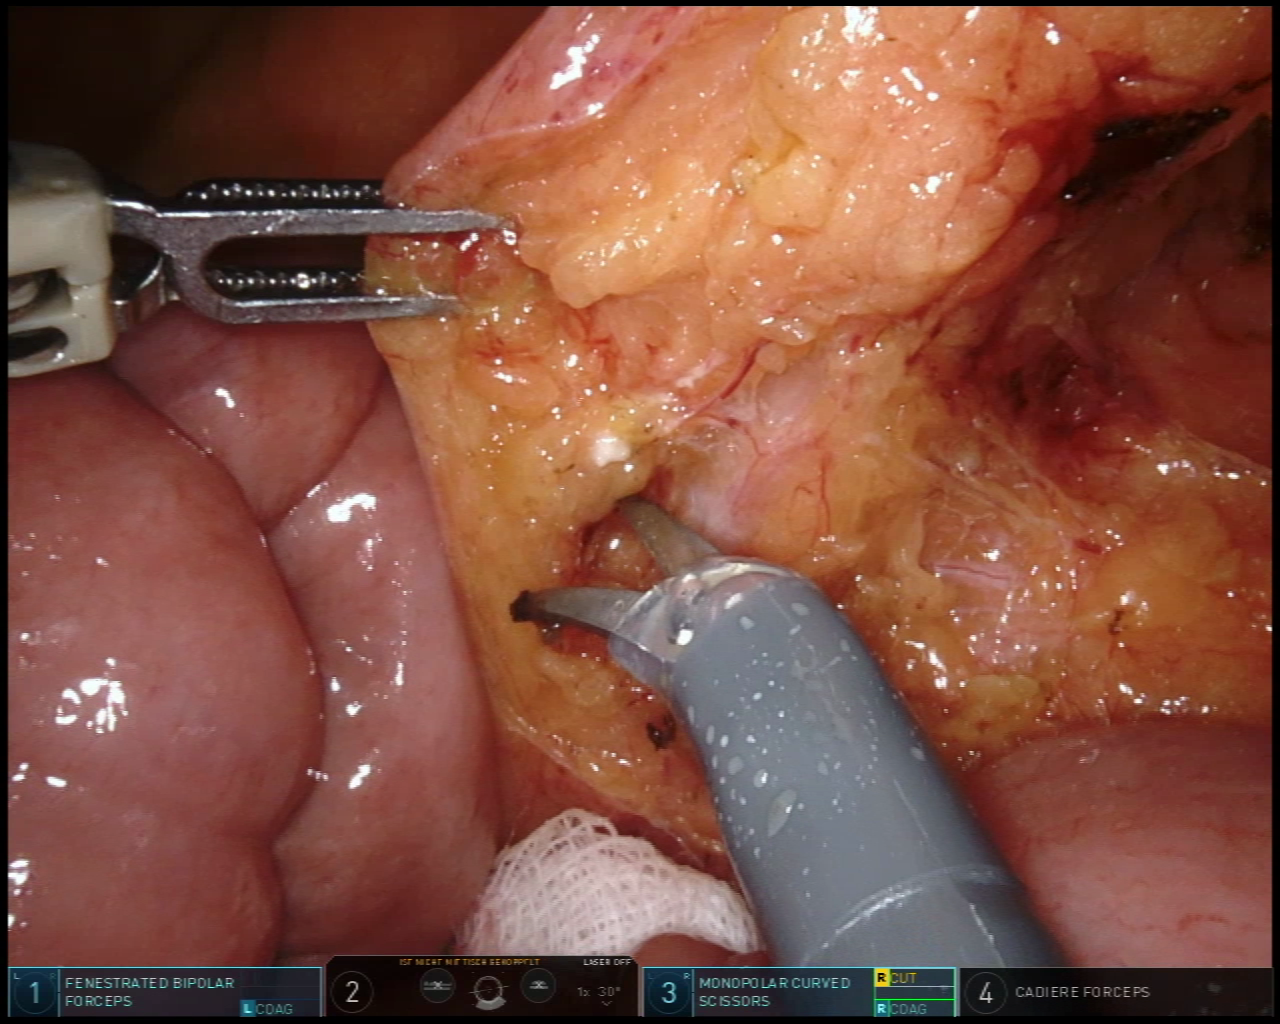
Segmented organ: inferior_mesenteric_artery
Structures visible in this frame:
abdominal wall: no
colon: no
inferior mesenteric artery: yes
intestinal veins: no
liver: no
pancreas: no
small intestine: yes
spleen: no
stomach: no
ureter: no
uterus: no
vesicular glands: no